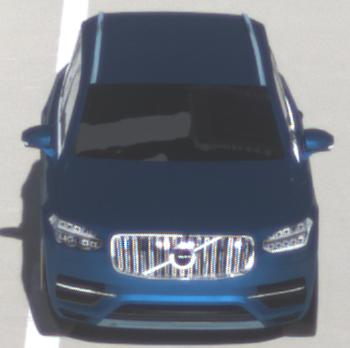
Make: Volvo
Model: XC90 B5
Detailed model: XC90 (L)
Model produced from: 2019/08
Model produced until: 2020/04
Doors: 5
Color: blue
Road condition: dry road
Daytime: morning or afternoon
Contrast: high contrast